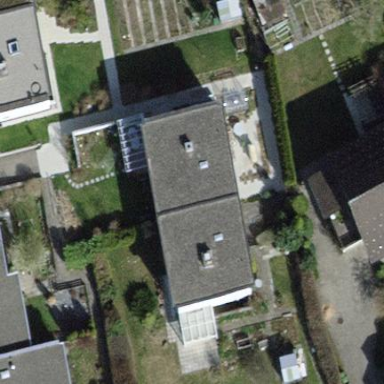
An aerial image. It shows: Semi-detached house.